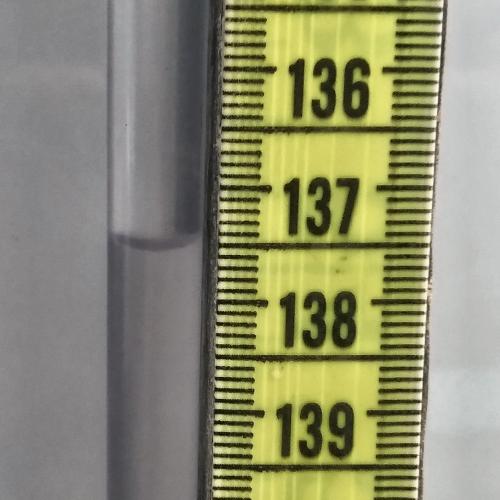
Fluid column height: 137.5 cm